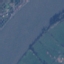
Land use / land cover: River